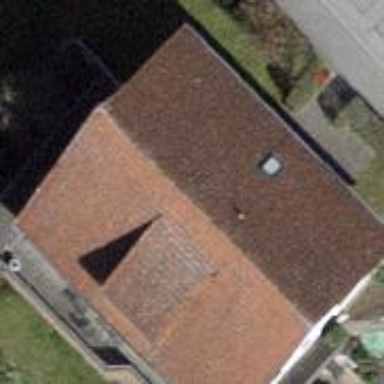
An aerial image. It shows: Building with tile roof.